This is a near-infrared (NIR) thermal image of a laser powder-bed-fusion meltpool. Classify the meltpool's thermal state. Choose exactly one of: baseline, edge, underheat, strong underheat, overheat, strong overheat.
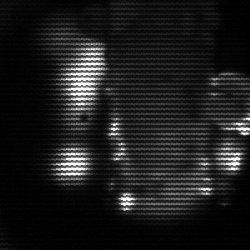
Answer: strong underheat